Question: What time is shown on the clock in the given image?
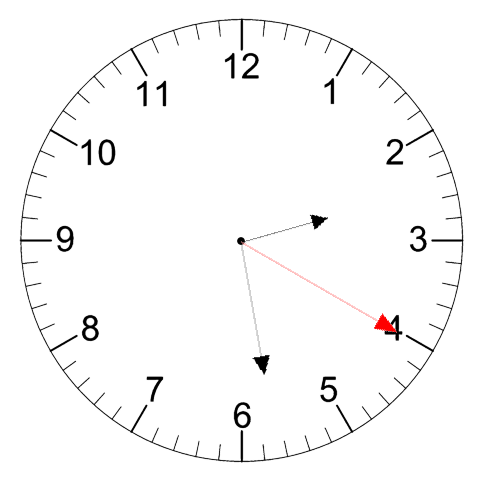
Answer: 02:28:20